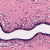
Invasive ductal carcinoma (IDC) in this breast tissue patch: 0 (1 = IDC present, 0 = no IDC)